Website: walmart
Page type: account-selection
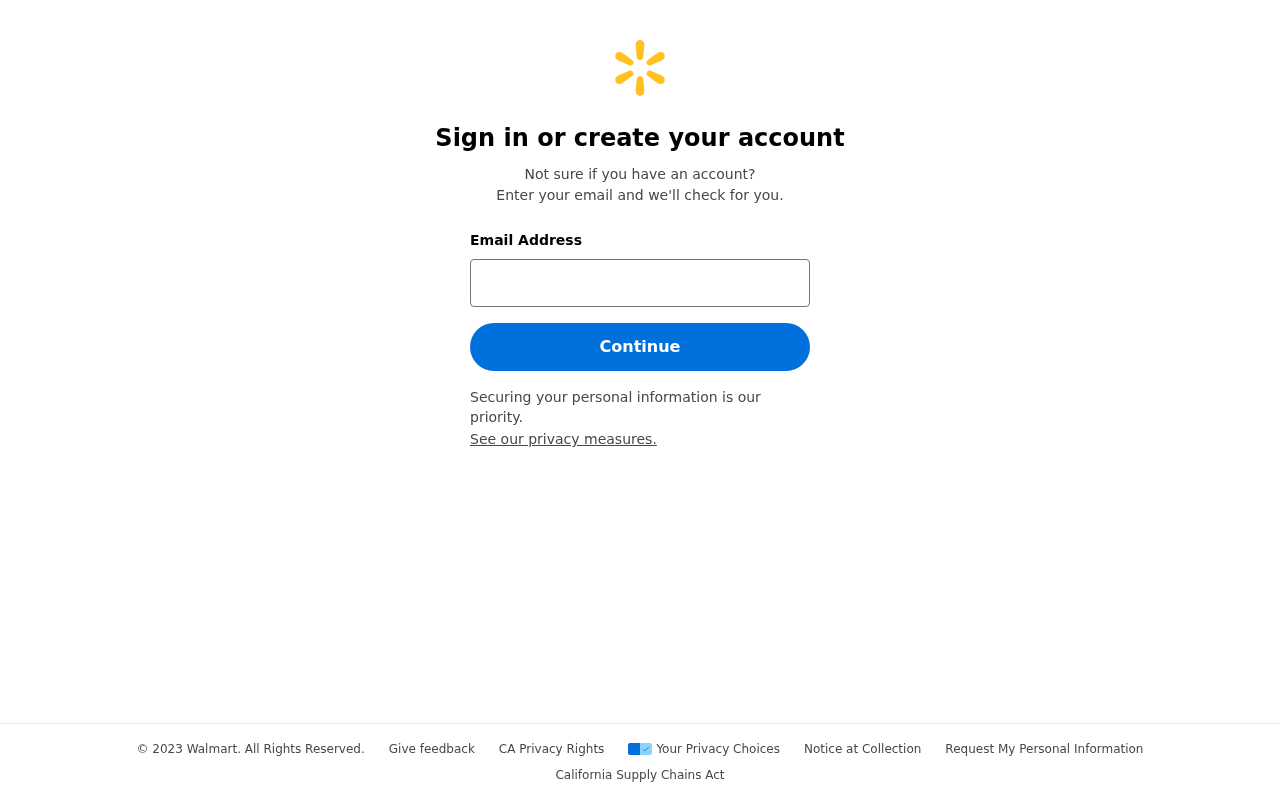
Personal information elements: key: PII_EMAIL
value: codyjones@yahoo.com